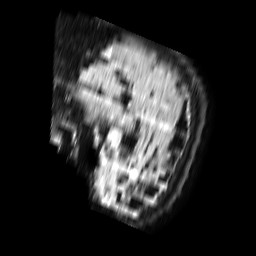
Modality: FLAIR
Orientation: sagittal
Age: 52
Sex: male
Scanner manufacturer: philips
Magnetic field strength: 1.5 T
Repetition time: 6 s
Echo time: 0.1025 s